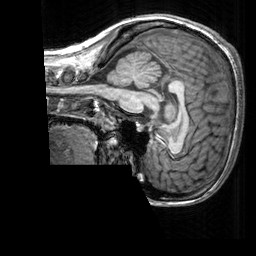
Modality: T1w
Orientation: sagittal
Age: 21
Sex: female
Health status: healthy
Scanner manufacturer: siemens
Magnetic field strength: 3 T
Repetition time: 2.3 s
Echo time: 0.00303 s